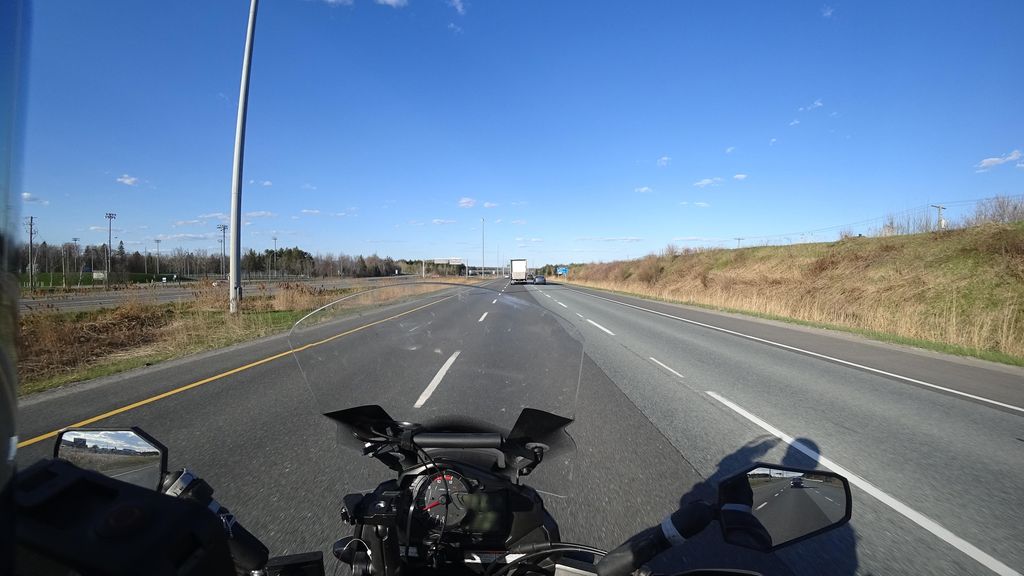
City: quebec_city